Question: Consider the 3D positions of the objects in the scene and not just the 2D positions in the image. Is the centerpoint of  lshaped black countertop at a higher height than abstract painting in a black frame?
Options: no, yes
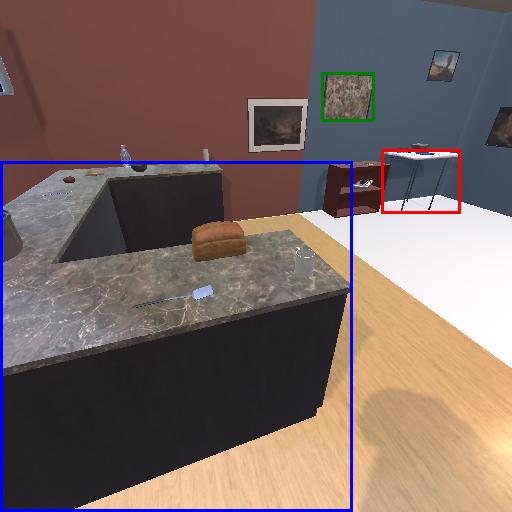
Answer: no